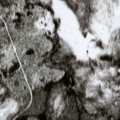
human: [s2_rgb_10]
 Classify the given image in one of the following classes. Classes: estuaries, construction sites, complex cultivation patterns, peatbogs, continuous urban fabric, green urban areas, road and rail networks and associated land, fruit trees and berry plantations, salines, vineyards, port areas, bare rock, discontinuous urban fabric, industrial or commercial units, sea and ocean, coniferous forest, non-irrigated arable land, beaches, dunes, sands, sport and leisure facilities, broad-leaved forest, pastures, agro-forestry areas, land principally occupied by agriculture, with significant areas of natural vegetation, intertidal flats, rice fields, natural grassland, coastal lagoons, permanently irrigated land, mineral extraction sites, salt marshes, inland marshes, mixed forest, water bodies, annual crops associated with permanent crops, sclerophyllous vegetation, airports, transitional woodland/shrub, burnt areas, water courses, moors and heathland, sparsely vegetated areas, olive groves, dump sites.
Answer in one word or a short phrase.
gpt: coniferous forest, transitional woodland/shrub, peatbogs